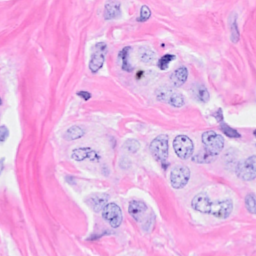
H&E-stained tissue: Breast